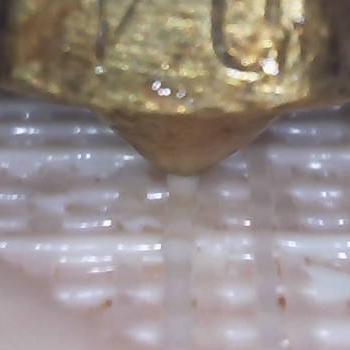
Flow rate: 89%